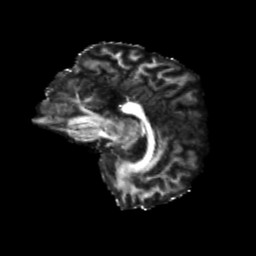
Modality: FA
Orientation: sagittal
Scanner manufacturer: siemens
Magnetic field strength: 3 T
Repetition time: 4 s
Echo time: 0.0594 s